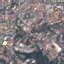
Land use / land cover class: Residential